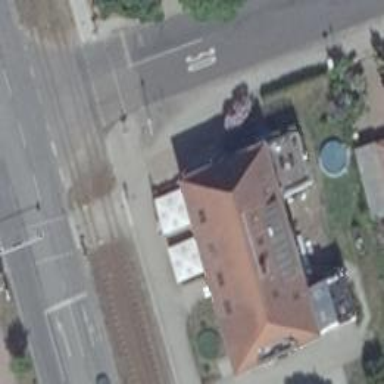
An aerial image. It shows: Pub.